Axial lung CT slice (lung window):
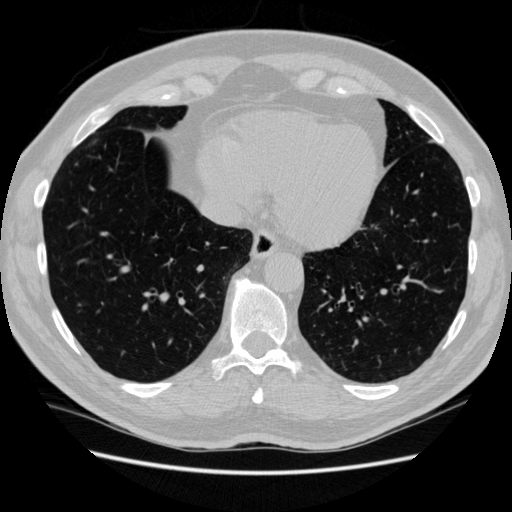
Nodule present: no